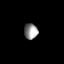
Tissue: lung
Cell type: Epithelial cells
Senescence score: 0.2011
Nuclear area (px): 209
Mean DAPI intensity: 148.627